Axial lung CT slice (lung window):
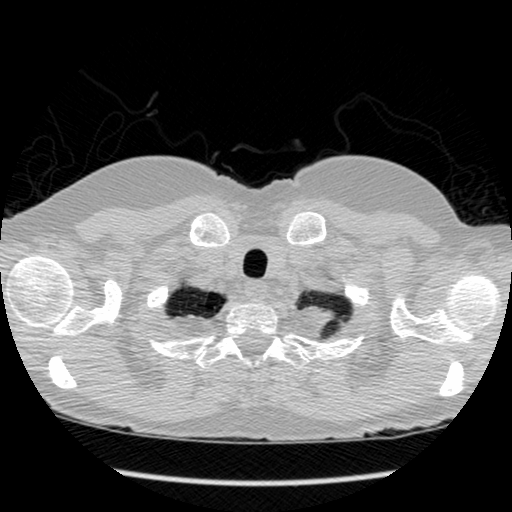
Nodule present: no